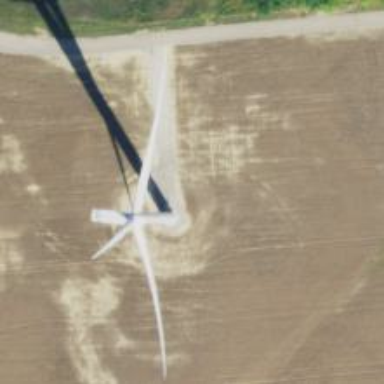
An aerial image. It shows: Wind generator with horizontal axis. The generator is wind turbine.